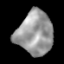
Tissue: lung
Cell type: Epithelial cells
Senescence score: 0.2234
Nuclear area (px): 1519
Mean DAPI intensity: 153.874